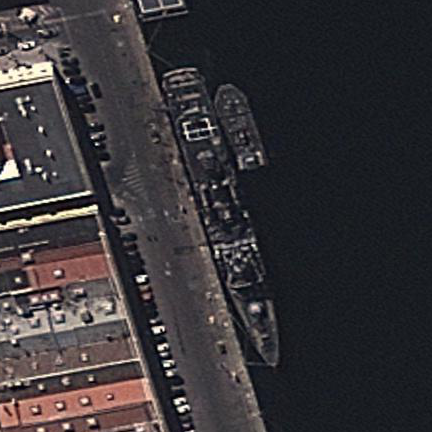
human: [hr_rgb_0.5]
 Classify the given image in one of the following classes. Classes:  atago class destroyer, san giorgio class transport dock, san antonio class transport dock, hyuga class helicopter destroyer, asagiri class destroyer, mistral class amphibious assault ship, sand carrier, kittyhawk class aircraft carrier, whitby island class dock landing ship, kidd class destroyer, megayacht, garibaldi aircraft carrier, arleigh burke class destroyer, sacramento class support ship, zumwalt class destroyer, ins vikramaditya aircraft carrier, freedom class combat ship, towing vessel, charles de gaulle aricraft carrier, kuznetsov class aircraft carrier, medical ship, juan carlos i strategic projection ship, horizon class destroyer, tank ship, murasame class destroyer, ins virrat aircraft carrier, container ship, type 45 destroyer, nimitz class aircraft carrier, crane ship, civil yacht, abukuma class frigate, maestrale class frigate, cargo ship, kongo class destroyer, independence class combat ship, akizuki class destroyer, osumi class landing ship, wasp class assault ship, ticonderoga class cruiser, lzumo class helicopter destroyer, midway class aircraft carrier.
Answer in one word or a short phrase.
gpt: Ticonderoga class cruiser